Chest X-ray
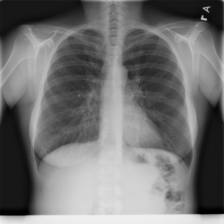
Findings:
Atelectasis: negative
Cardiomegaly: negative
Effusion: negative
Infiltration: negative
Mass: negative
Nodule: negative
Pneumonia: negative
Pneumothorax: negative
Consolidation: negative
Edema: negative
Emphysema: negative
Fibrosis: negative
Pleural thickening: negative
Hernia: negative